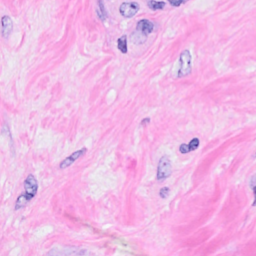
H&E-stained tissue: Breast